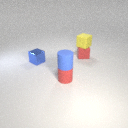
small blue rubber cylinder to the left of small yellow rubber cube